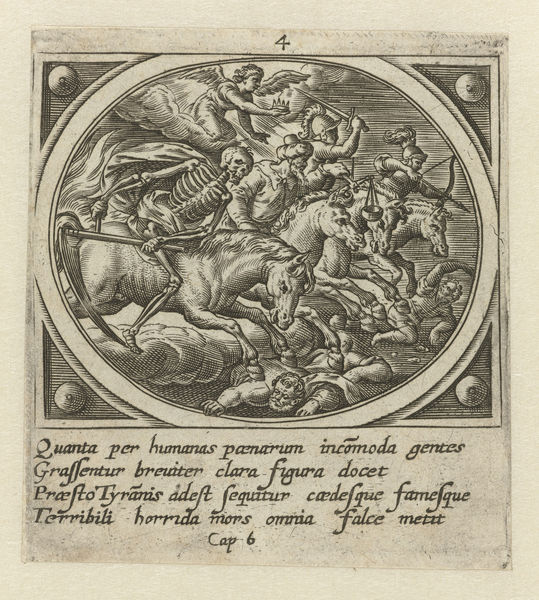
Titel: De vier apocalyptische ruiters
Künstler: Gerard de Jode
Standort: Amsterdam
Institution: Rijksmuseum
Schlagwörter: mann, menschen, tod, tot, krone, oval, pferd, pferde, reiter, rund, engel, schrift, bogen, schlacht, lanze, stich, schwert, text, skelett, apokalypse, turban, pfeil, sense, latein, 4